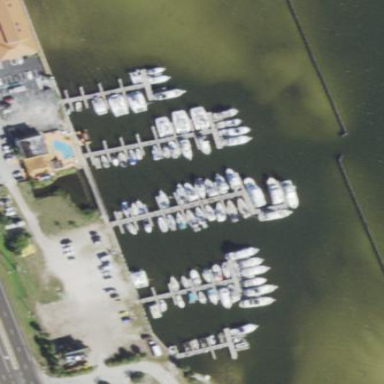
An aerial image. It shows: Marina on leisure land.